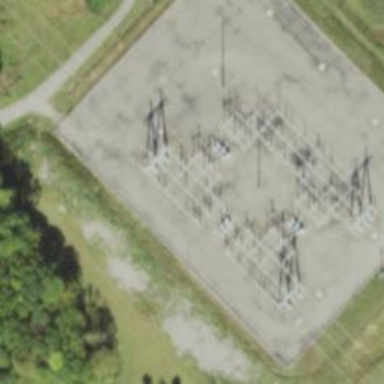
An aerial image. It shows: Switch for power supply.